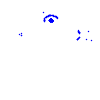
Particle: pion